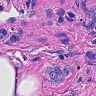
Metastatic tissue present: yes